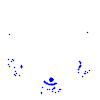
Particle: proton